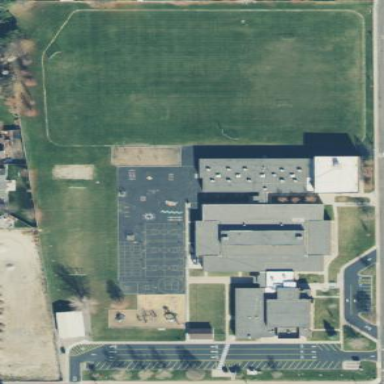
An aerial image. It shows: School.